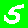
Digit: 5